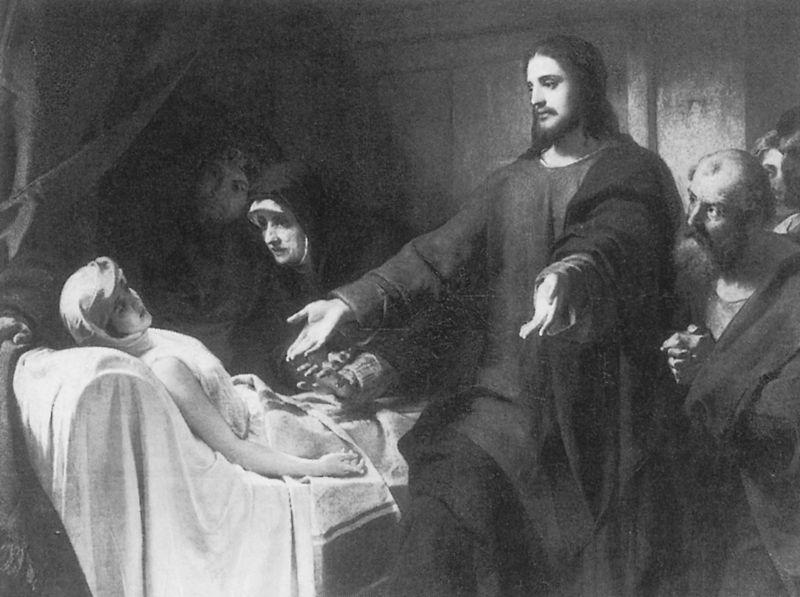
Titel: Auferweckung von Jairi Tochter
Künstler: Gustav Richter
Institution: Berlin, Staatliche Museen, Nationalgalerie
Schlagwörter: mort, robe, jesus, mains, christian, pure, ancienne, chirstina